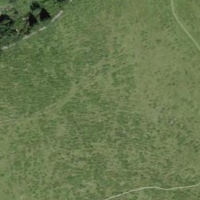
EUNIS habitat code: 26
Species observed at this site:
Alnus alnobetula